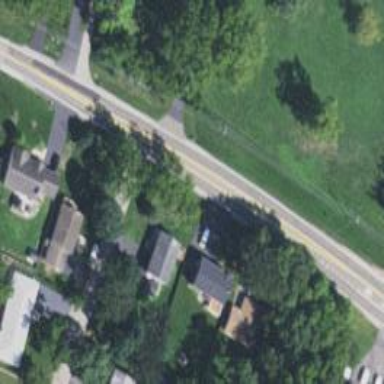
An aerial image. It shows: Tertiary road.